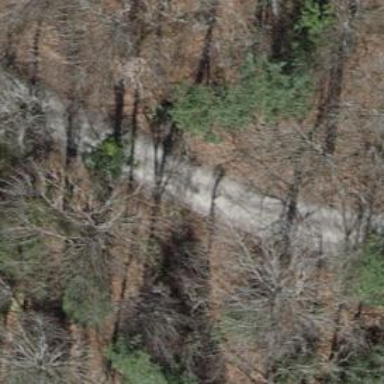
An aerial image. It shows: Unpaved track with grade2 track type.